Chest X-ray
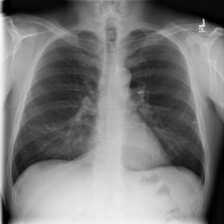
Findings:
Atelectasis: negative
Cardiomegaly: negative
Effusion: negative
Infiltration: negative
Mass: negative
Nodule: negative
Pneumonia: negative
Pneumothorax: negative
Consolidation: negative
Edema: negative
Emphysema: negative
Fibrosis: negative
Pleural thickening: negative
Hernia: negative